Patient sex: F
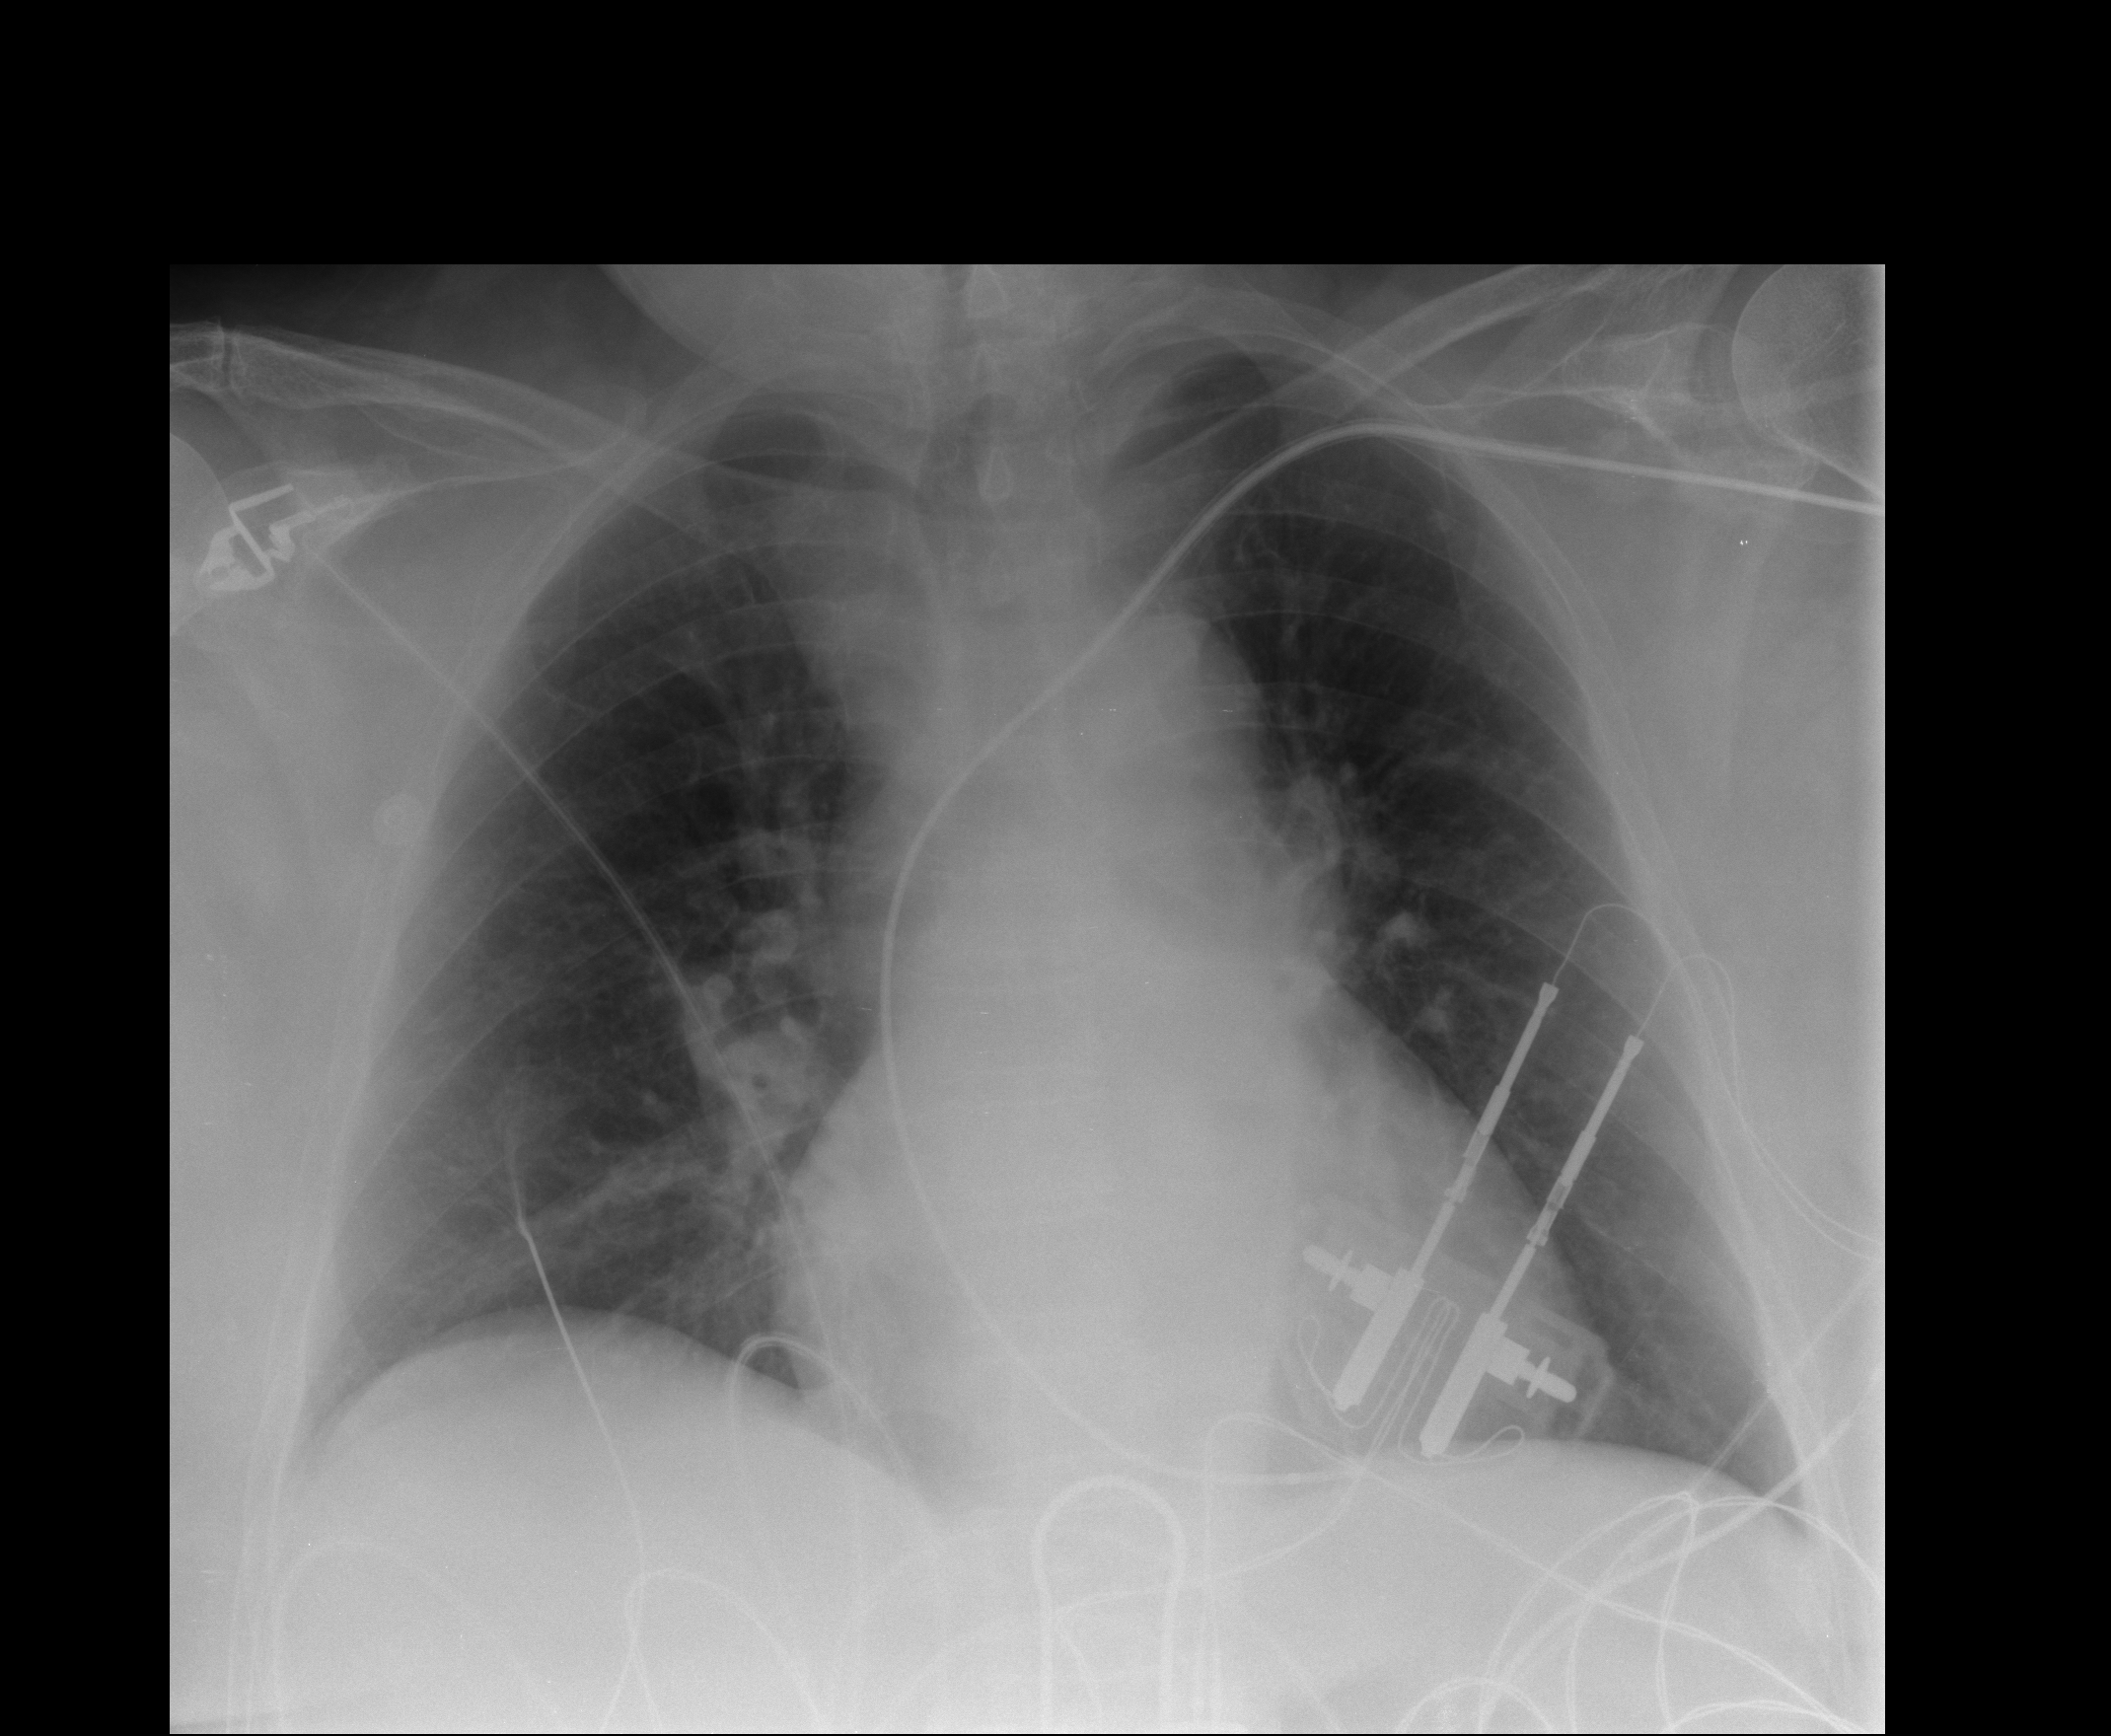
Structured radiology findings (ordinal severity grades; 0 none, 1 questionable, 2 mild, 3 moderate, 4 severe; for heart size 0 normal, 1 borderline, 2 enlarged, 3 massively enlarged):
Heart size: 0
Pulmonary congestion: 1
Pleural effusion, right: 0
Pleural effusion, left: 0
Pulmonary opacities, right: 0
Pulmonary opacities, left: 0
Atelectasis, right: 2
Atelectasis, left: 0